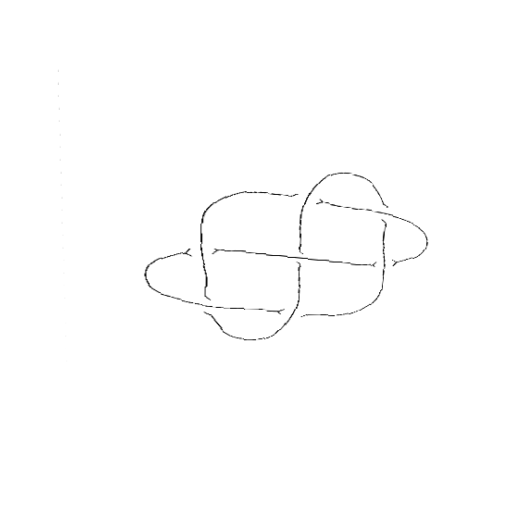
Crossing number: 7